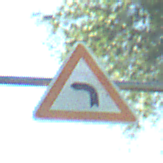
Verkehrszeichen: KurveLinks
Umgebung: Outdoor, Nature
Tageszeit: MorningAfternoon
Wetter: Clear
Licht: Natural
Jahreszeit: NotSpecified
Kontrast: HighContrast